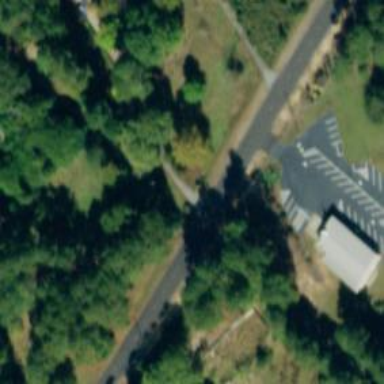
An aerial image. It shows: Driveway.